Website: home-depot
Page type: customer-info-address
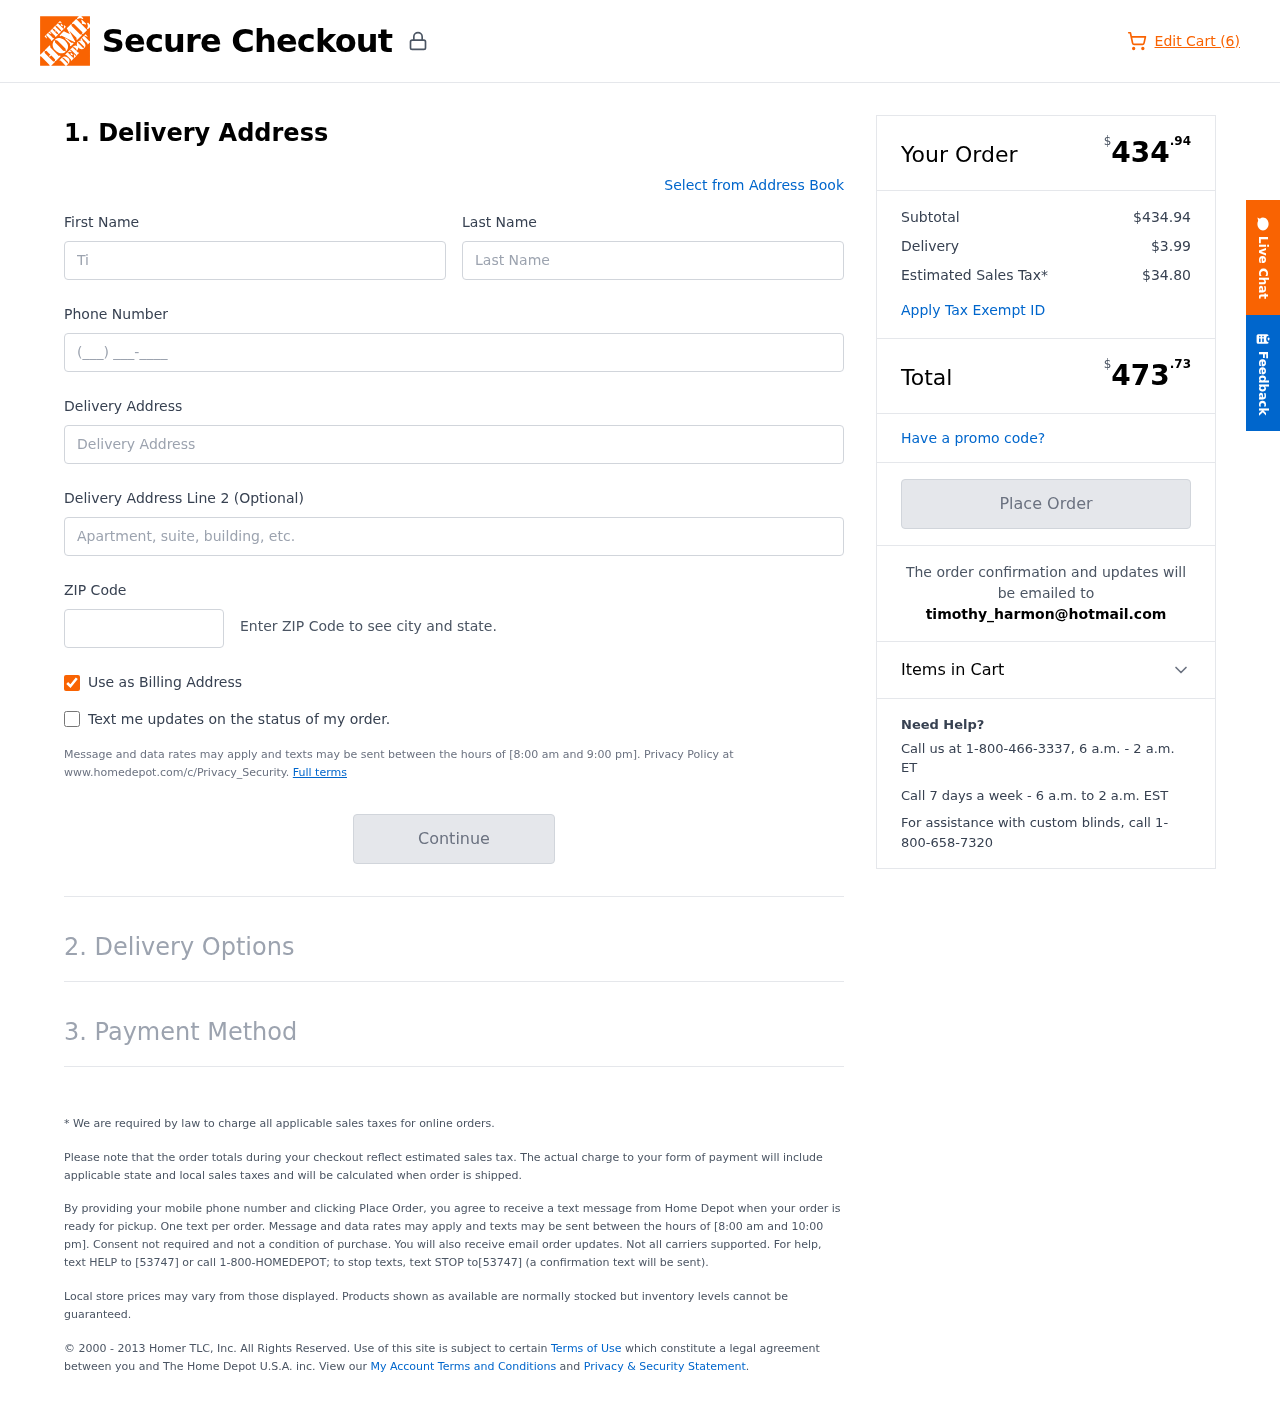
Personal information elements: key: PII_EMAIL
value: timothy_harmon@hotmail.com
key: PII_FIRSTNAME
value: Timothy
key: PII_LASTNAME
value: Harmon
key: PII_PHONE
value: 4742889484
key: PII_POSTCODE
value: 83146
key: PII_STREET
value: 915 Maureen Garden Suite 245
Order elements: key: ORDER_NUM_ITEMS
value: Edit Cart (6)
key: ORDER_SUBTOTAL_HEADER
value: $434.94
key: ORDER_SUBTOTAL
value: $434.94
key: ORDER_SHIPPING_COST
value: $3.99
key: ORDER_TAX
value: $34.80
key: ORDER_TOTAL2
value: $473.73